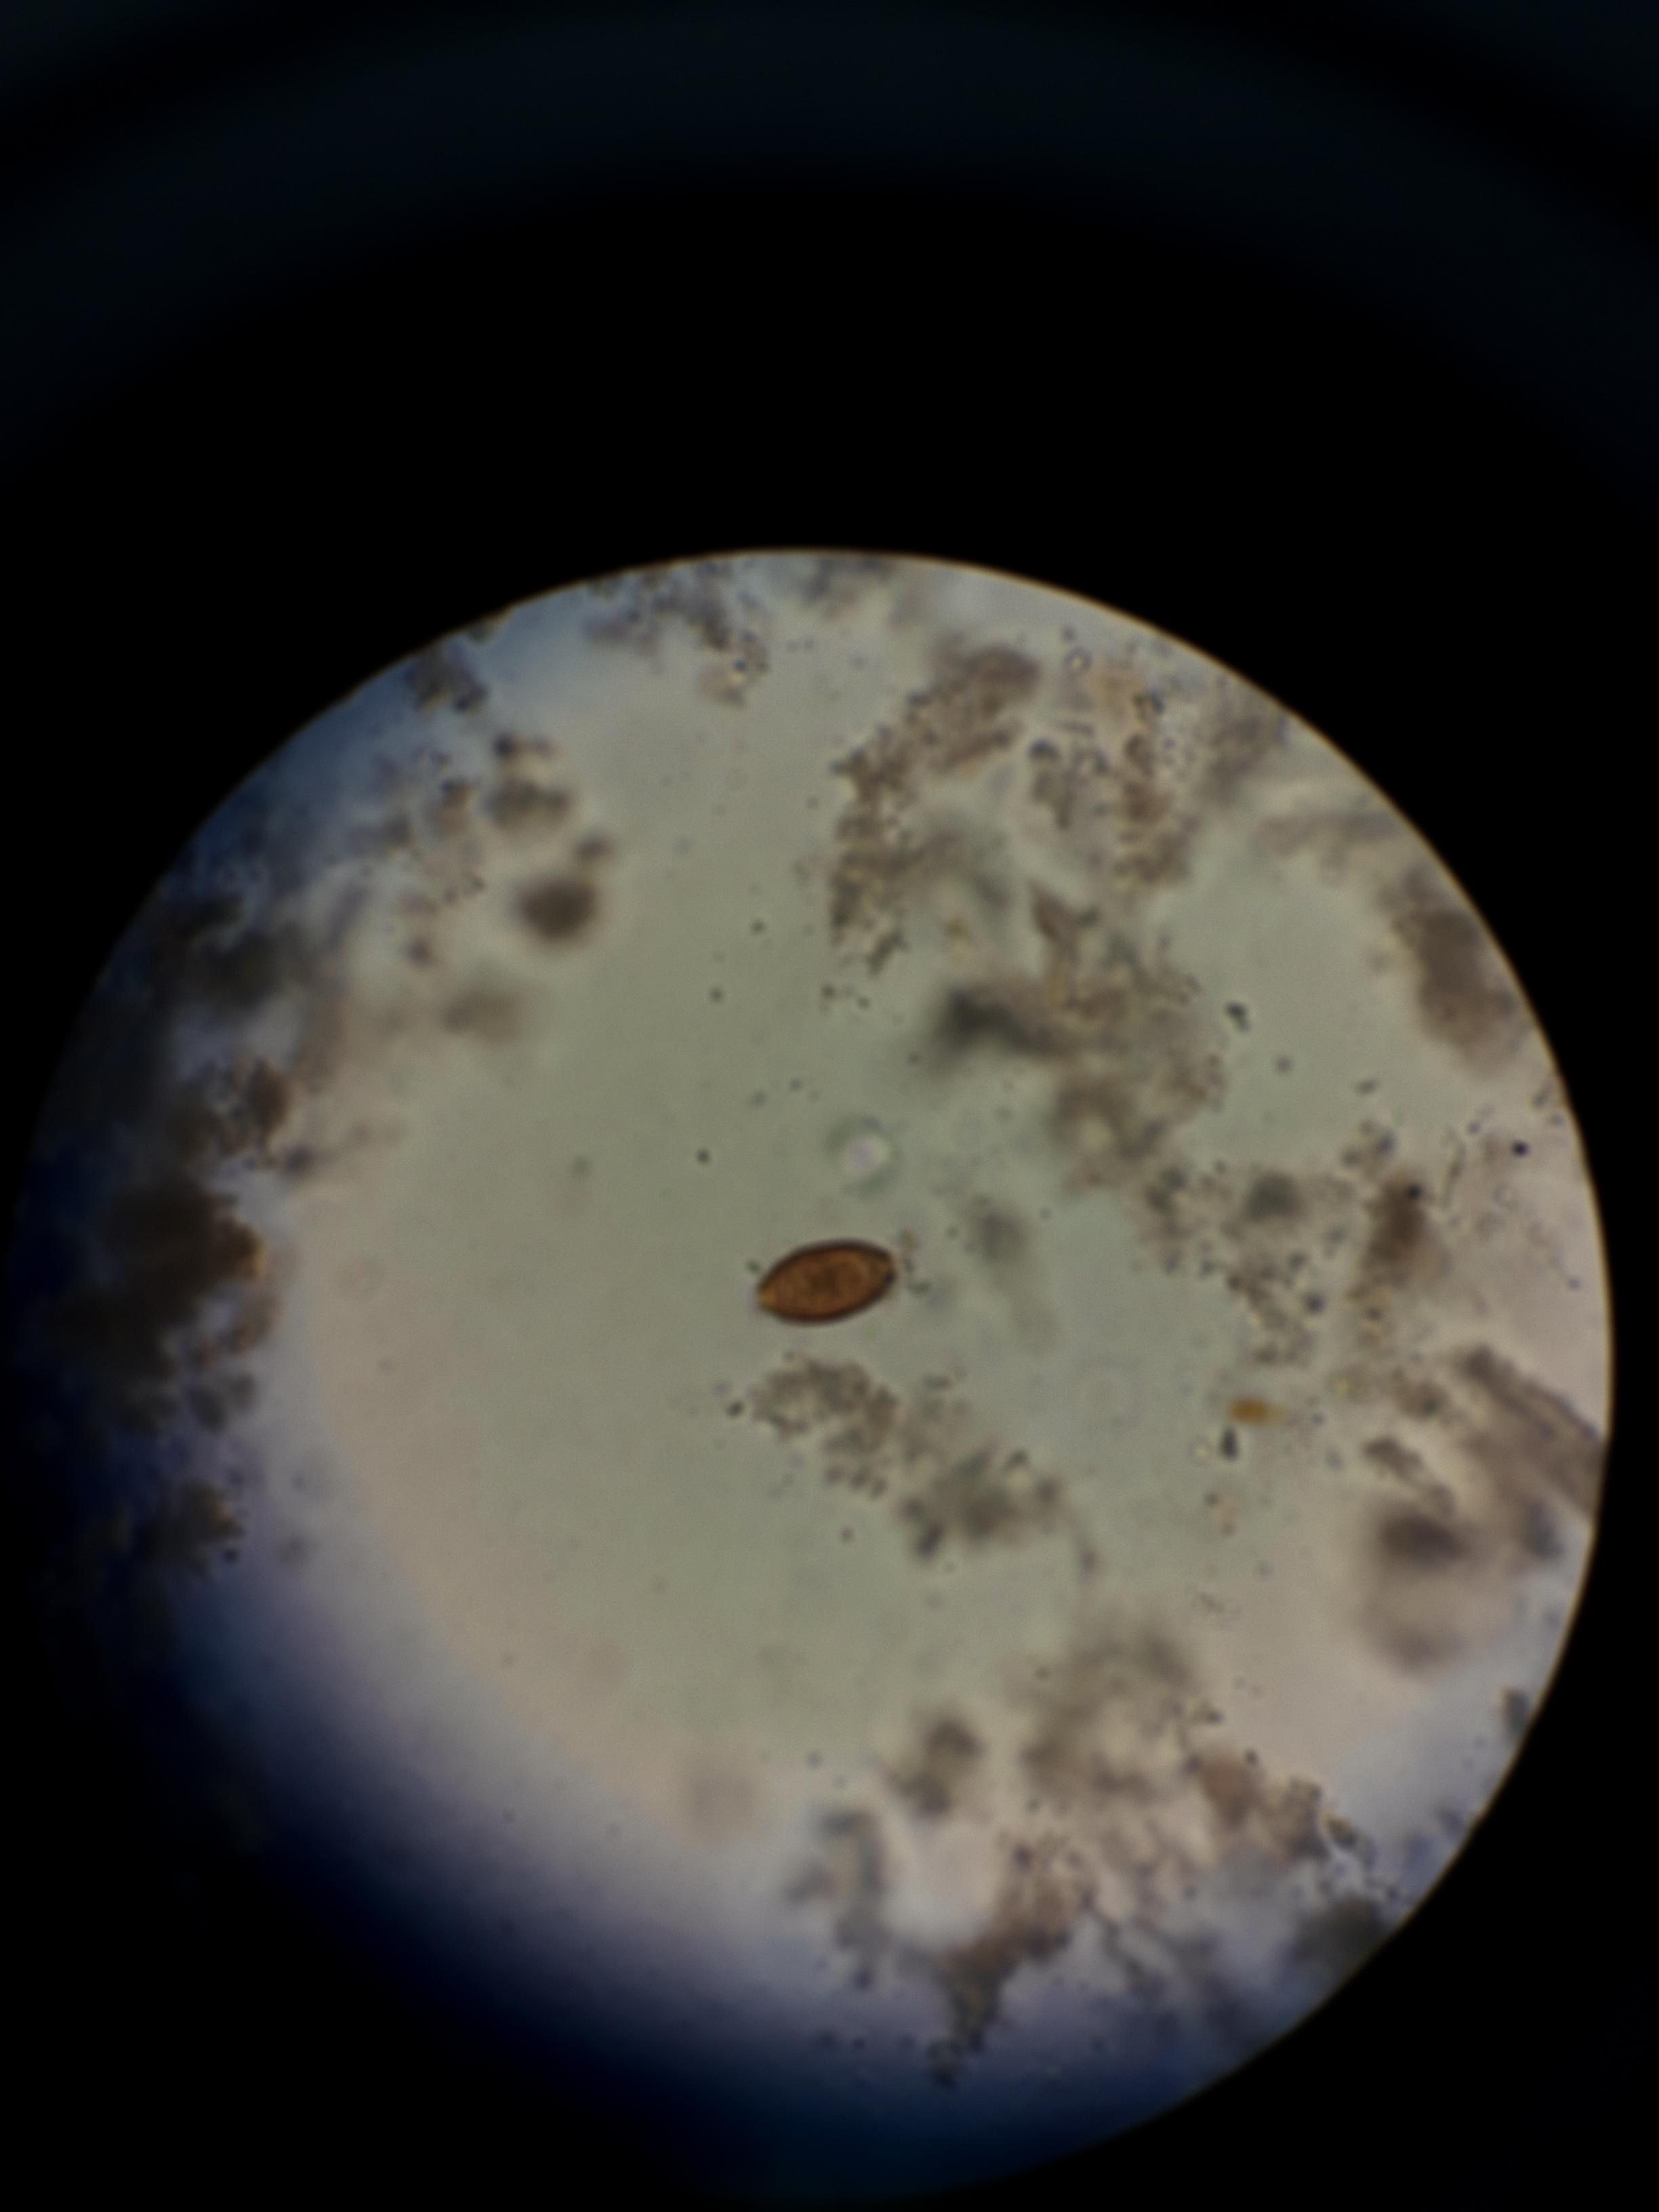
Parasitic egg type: Trichuris trichiura